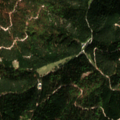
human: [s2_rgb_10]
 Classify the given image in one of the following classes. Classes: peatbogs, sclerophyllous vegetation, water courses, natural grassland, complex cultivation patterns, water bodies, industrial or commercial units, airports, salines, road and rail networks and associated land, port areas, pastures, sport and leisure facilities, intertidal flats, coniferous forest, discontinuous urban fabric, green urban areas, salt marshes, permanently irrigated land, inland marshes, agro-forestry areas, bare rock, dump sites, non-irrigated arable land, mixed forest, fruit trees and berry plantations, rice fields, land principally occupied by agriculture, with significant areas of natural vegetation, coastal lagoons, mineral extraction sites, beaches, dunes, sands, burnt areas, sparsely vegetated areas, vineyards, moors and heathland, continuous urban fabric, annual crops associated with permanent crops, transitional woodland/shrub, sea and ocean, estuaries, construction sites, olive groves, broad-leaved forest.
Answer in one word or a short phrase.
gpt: coniferous forest, mixed forest